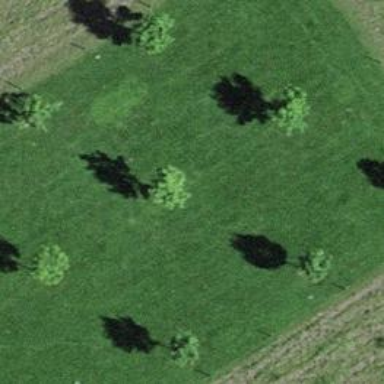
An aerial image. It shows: Agricultural area with deciduous broadleaved trees.